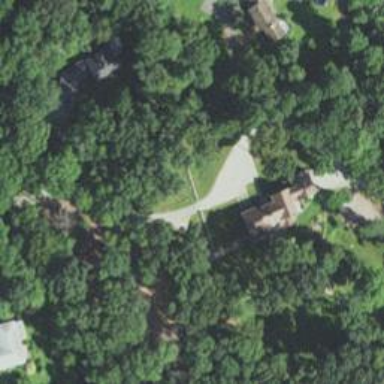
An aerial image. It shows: Residential driveway.